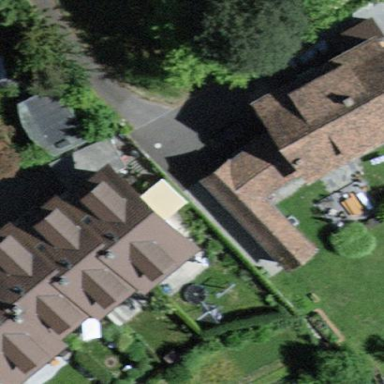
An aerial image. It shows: Residential building.